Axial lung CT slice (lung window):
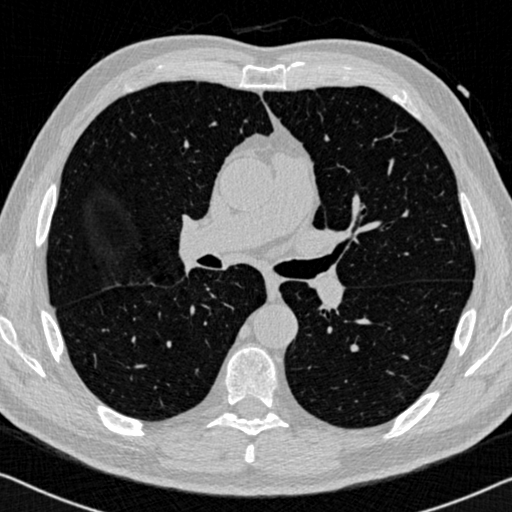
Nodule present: no